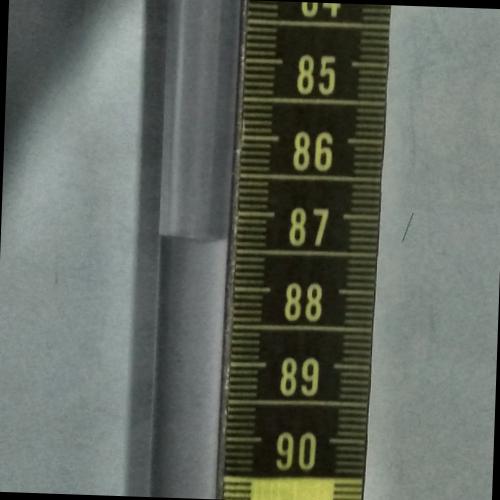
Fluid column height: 87.4 cm